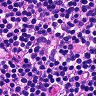
Metastatic tissue present: no